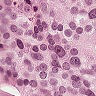
Metastatic tissue present: yes